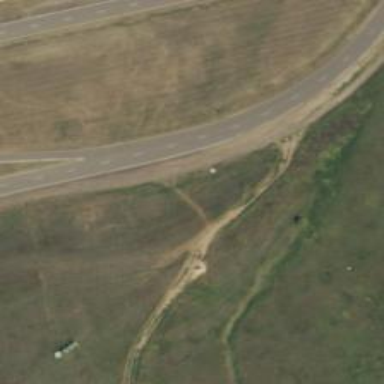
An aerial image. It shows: Path.